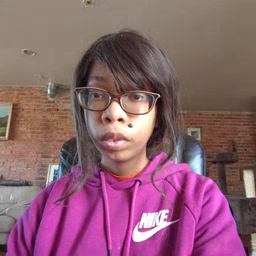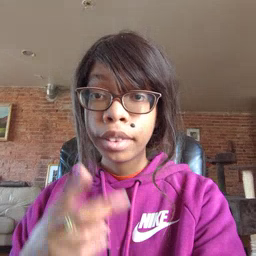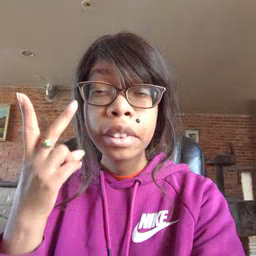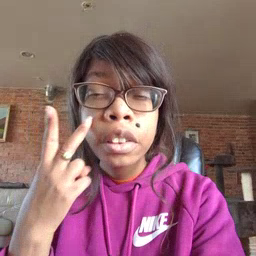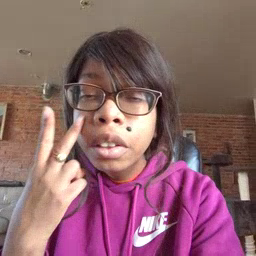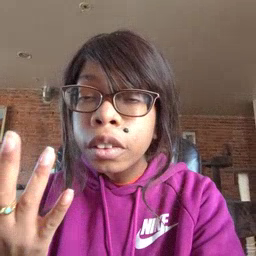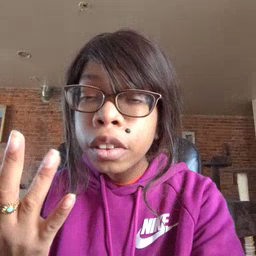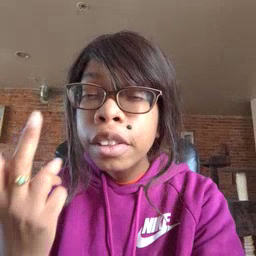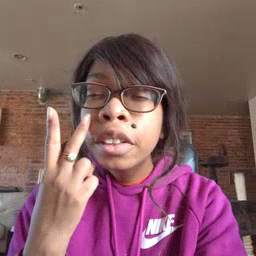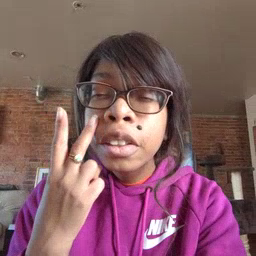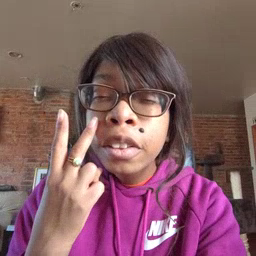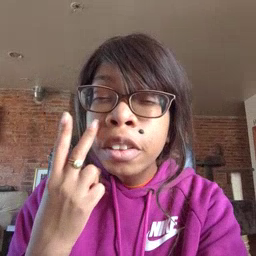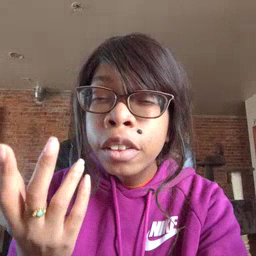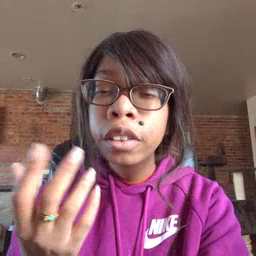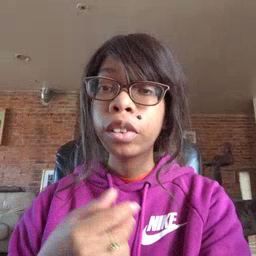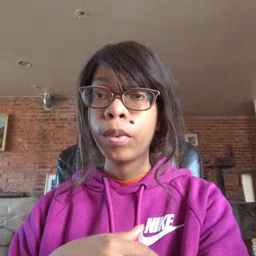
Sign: see